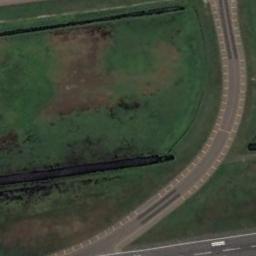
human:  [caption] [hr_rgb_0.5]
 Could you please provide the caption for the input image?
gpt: A curved runway is next to a green lawn with short white lines on the runway .

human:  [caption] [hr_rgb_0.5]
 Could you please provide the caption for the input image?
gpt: The runway is on the grass .

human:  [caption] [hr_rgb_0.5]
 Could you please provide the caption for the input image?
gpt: The grass is around the runway .

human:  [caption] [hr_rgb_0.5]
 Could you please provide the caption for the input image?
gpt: The runway goes through the lawn .

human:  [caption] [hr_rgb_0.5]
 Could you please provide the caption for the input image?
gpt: There are green meadows beside the runway .